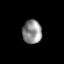
Tissue: prostate
Cell type: T cells
Senescence score: 0.9521
Nuclear area (px): 445
Mean DAPI intensity: 143.13